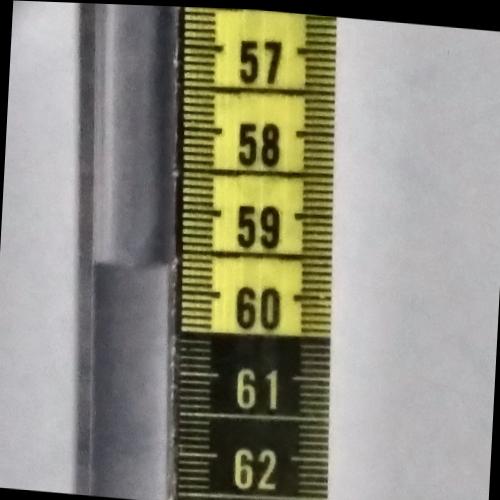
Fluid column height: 59.7 cm